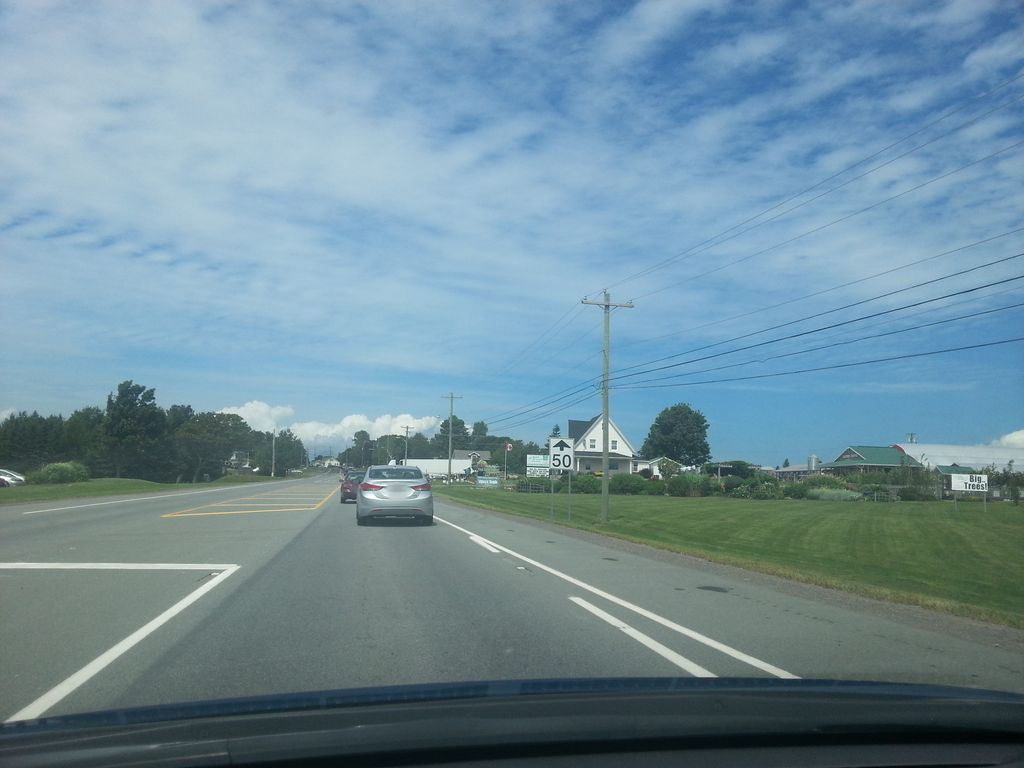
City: charlottetown